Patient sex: M
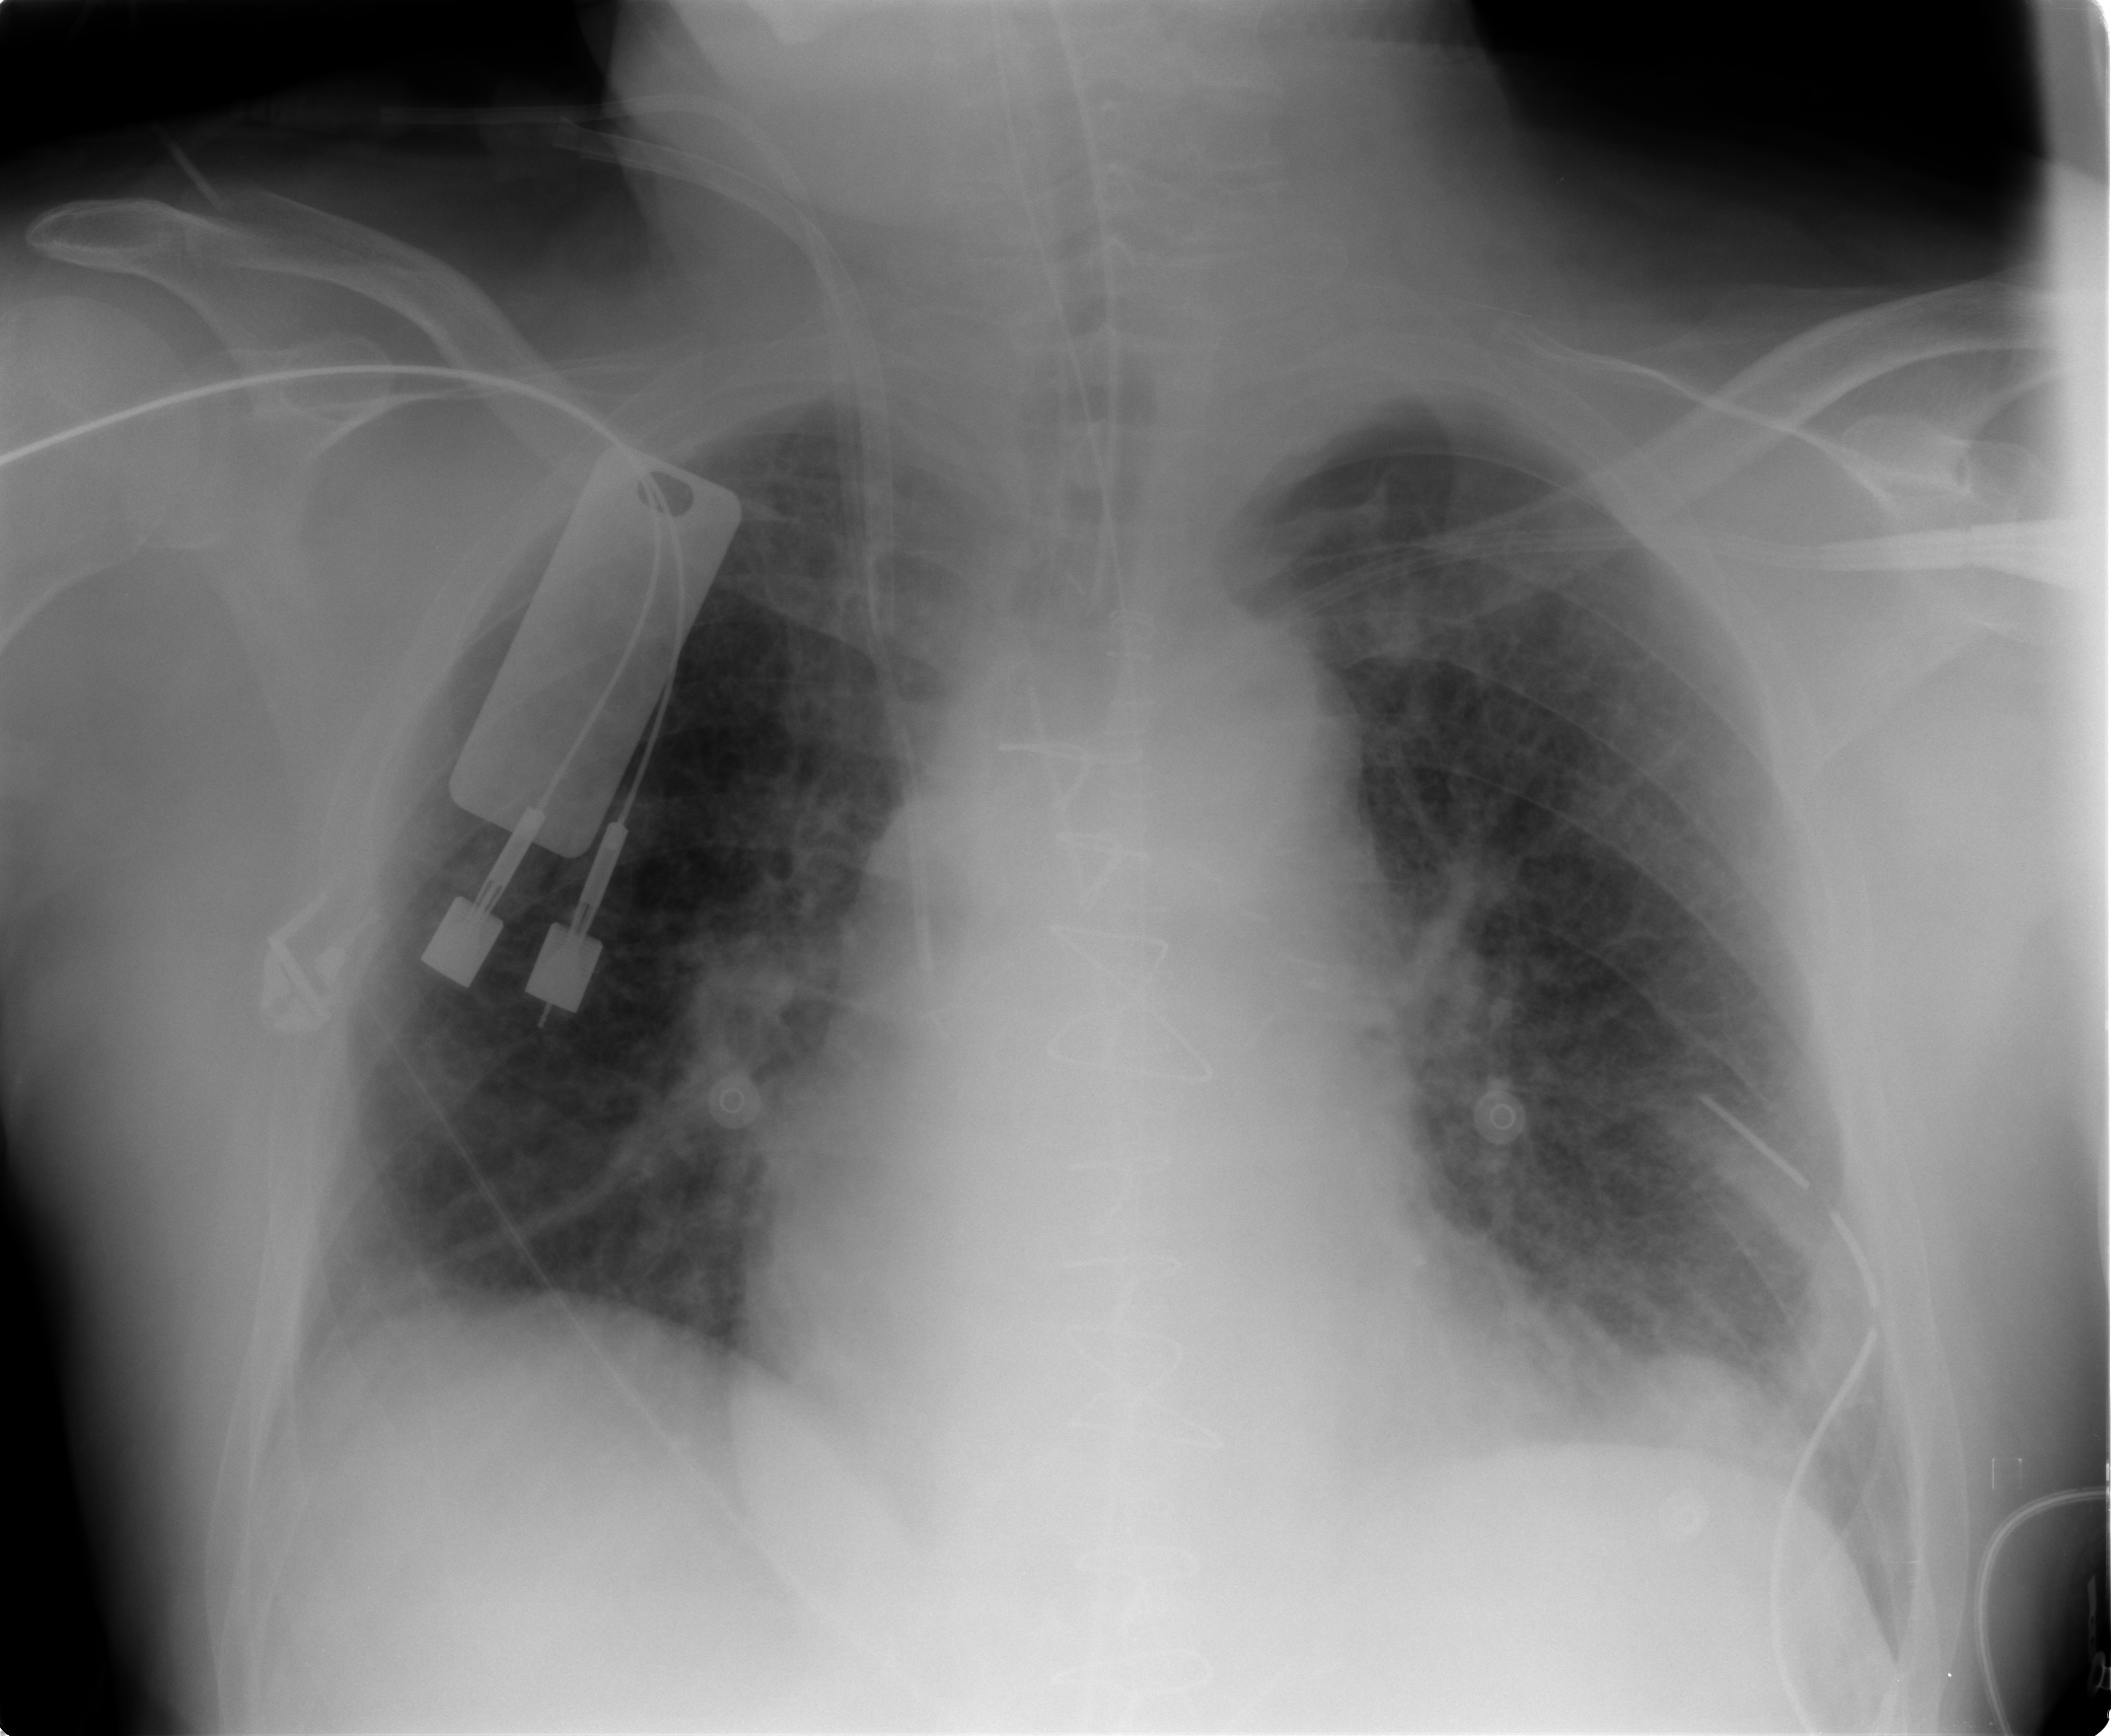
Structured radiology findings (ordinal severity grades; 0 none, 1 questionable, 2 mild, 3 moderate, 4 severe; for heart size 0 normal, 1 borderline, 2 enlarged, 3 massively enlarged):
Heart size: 2
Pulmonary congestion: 2
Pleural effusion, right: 1
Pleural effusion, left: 0
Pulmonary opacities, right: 0
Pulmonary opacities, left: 0
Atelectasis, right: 2
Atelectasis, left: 2